Chest X-ray. View position: AP
Patient age: 25
Patient sex: F
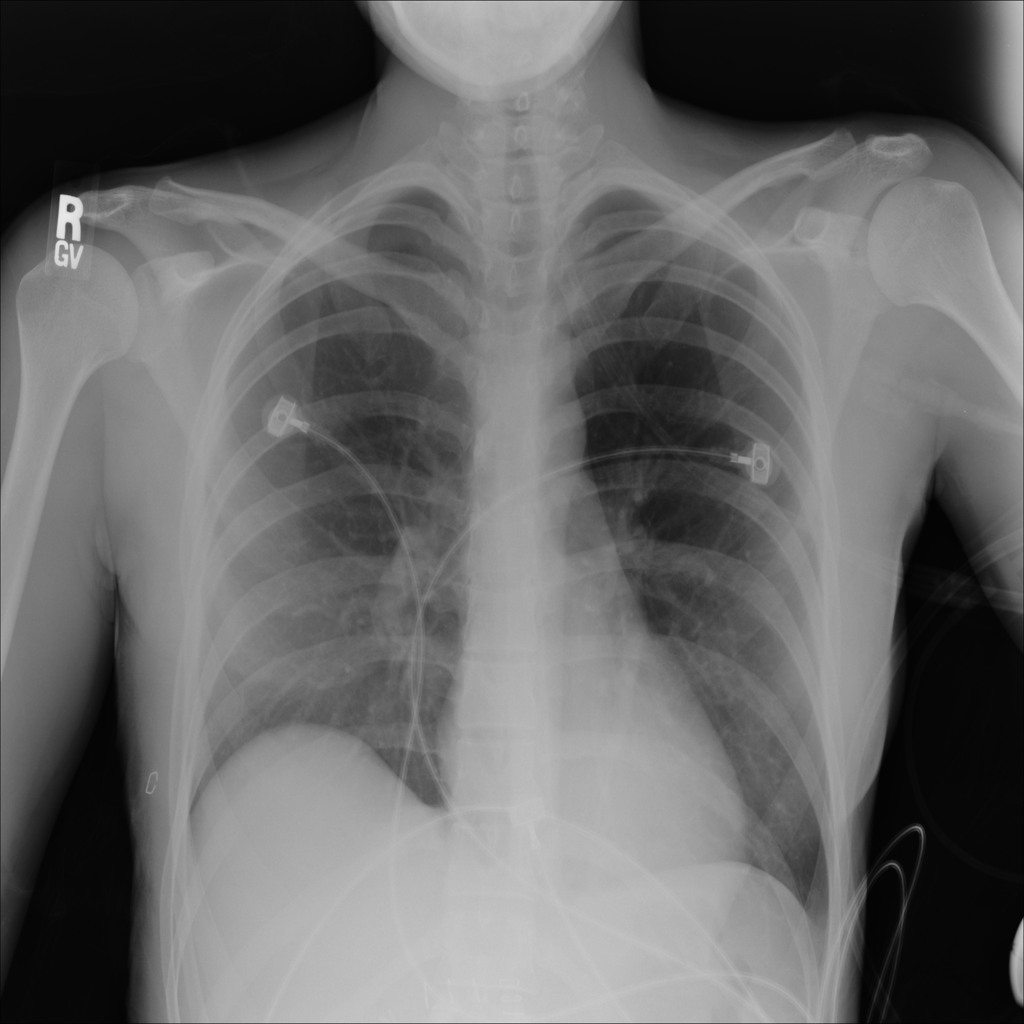
Finding: Pneumothorax